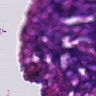
Metastatic tissue present: no